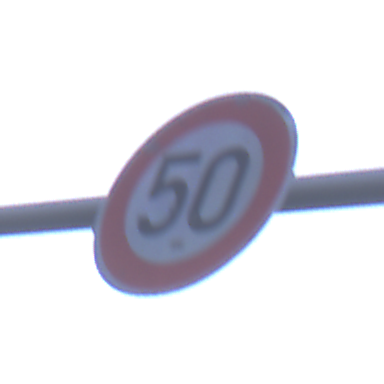
Verkehrszeichen: Geschwindigkeit50
Umgebung: Outdoor, Suburban
Tageszeit: SunriseSunset
Wetter: PartlyCloudy
Licht: Natural
Jahreszeit: NotSpecified
Kontrast: LowContrast